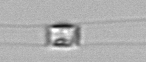
Label: Chaetoceros_similis